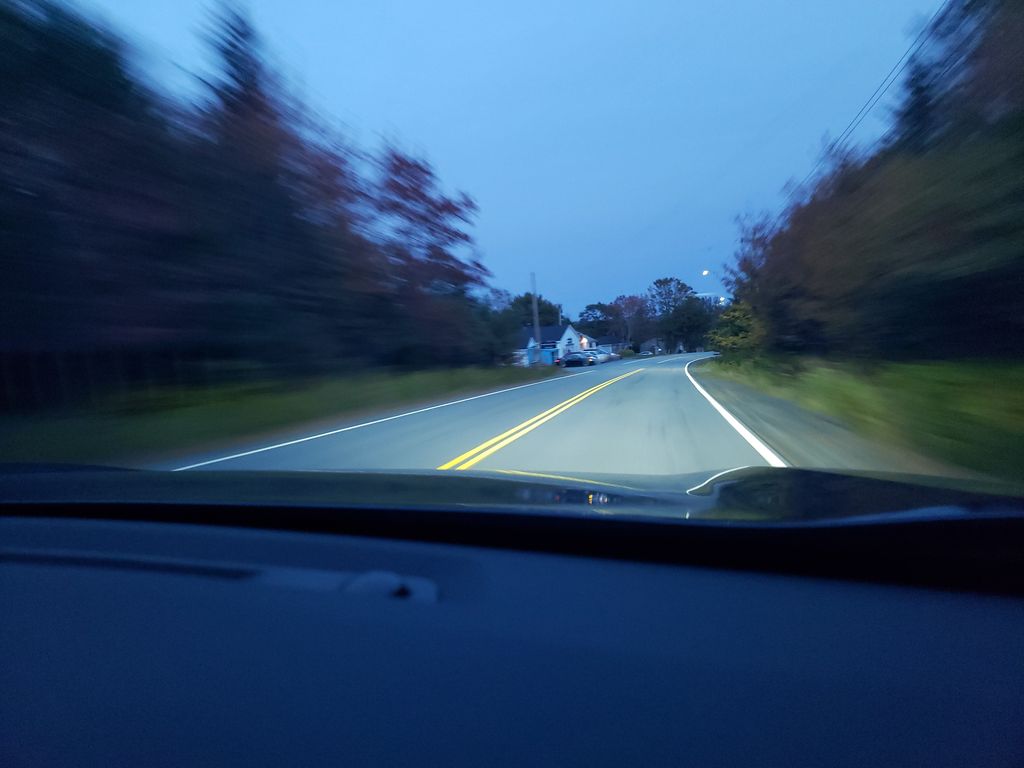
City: halifax